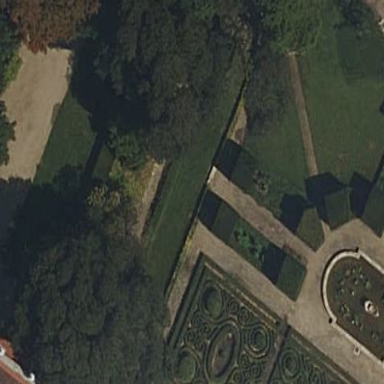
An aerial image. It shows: Garden that is leisure land.